Question: I defined the 'File System on the Target Machine' for my program in Visual Studio 2010.
It includes all of the external Files (like XML's and batch files) which are needed to run the program. The files are stored in the 'Program Files' folder.
The thing is now that if I try to debug my program, it says that it can't find the needed files in 'MyTool/MyStartProject/bin/Debug'.
Is there any way to tell visual studio that it must copy these files to the Debug and Release folder to run the program?
I don't want to copy all files to the bin folder every time I want to run my program.
Thanks for any hint!
This is how my 'File System on Target Machine' looks like:

I created it using the built-in editor and Drag&Drop of the files and folders I need.
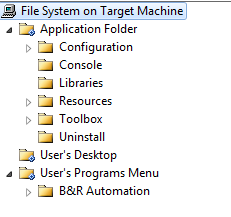
Answer: Add the needed files to your project, and for each file, open 'File Properties' pane, select "Copy always" in the <URL> property.